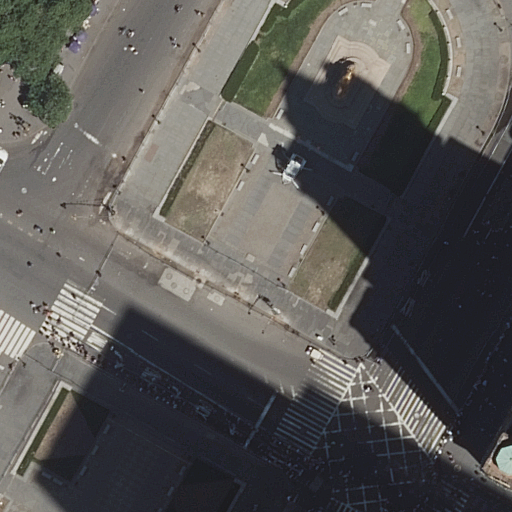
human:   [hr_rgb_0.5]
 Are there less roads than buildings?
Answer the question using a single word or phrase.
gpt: no

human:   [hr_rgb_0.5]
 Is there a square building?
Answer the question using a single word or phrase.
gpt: no

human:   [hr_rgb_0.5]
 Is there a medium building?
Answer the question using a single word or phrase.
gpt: no

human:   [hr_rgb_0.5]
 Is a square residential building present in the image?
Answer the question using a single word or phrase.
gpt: no

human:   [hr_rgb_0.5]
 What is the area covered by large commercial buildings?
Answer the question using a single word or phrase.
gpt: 0m2

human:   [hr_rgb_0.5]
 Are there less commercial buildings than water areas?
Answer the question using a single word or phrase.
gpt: no

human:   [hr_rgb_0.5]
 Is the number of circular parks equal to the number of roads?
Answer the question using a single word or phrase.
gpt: no

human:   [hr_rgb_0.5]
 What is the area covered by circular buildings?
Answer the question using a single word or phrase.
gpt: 0m2

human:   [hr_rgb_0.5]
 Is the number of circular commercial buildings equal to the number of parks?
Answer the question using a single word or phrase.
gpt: no

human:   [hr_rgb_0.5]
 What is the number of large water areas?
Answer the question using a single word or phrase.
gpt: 0

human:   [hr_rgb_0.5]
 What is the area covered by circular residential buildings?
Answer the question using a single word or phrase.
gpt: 0m2

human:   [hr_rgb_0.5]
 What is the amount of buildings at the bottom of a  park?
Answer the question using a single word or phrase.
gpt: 1

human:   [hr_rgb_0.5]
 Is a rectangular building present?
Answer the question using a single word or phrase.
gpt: yes

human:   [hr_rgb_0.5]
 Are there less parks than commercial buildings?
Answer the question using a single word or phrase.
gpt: no

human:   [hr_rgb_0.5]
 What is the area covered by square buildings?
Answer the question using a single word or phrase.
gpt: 0m2

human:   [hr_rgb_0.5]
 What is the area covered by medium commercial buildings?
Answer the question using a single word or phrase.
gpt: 0m2

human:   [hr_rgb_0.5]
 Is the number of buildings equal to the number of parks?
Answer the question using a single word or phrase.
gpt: no

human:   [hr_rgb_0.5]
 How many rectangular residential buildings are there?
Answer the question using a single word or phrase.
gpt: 1

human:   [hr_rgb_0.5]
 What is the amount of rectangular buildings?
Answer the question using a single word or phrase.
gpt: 1

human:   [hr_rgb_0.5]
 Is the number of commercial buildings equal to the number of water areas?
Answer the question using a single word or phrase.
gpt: yes

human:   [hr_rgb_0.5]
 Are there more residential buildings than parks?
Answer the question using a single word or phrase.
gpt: no

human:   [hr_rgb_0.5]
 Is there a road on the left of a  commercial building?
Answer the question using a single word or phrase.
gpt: no

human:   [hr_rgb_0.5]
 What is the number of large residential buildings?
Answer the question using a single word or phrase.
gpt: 0

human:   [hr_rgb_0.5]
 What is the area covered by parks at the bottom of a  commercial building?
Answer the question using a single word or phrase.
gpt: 0m2

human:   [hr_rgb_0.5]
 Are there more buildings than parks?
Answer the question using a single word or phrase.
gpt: no

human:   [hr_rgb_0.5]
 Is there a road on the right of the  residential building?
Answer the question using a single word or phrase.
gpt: no

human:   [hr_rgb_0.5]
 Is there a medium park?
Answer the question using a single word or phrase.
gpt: no

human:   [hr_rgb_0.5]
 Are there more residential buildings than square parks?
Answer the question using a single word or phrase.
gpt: yes

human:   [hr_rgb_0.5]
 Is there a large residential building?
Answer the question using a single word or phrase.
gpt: no

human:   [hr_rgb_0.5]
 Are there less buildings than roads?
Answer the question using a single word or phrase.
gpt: yes

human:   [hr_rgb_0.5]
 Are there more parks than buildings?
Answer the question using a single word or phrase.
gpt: yes

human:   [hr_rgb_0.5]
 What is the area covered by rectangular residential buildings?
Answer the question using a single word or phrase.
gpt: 30m2

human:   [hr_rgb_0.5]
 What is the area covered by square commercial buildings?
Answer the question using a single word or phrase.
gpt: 0m2

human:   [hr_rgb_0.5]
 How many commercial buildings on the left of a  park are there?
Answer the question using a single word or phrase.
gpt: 0

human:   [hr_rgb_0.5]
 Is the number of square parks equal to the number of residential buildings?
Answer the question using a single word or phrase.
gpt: no

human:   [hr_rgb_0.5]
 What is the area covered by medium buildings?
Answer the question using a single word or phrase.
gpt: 0m2